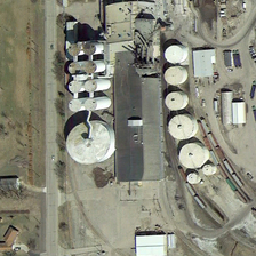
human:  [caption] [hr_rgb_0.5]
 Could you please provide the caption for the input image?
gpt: Some trucks were parked near the reservoir.

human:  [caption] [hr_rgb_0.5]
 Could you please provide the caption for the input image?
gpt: Some trucks were parked near the tanks.

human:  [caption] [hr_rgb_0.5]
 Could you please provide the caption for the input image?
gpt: Several reservoirs are located next to the bare land in this industrial area.

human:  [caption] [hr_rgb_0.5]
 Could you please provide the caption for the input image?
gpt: There is a truck parked beside the oil tank.

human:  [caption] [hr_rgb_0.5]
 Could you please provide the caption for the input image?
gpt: There are several oil tanks beside the bare land in this industrial area.